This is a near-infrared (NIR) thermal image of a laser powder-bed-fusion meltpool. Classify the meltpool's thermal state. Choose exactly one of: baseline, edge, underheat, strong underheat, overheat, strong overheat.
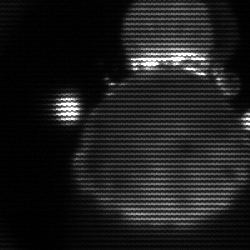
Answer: edge